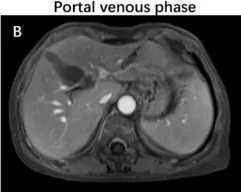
Representative MRI imaging and PET-CT maps at the end of 8 cycles of combination therapy. (A-C) At the end of the combined treatment, the liver enhanced MRI axial T1 weighted images of artery, portal vein and balance phase showed no obvious enhancement of the tumor.
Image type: radiology (mri)